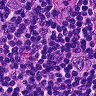
Metastatic tissue present: yes